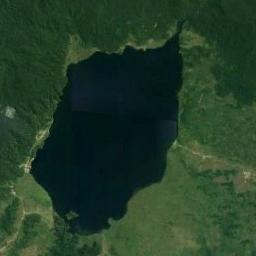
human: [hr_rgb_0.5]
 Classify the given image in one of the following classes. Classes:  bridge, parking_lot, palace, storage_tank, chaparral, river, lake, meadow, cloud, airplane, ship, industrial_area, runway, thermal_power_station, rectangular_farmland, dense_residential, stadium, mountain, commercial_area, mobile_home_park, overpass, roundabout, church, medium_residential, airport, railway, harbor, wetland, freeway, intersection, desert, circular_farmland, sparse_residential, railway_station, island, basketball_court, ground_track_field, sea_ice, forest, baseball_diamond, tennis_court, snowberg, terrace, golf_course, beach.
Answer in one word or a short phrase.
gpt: lake